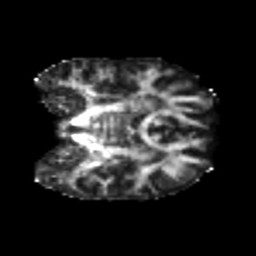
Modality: FA
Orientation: coronal
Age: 23
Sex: female
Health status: healthy
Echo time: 0.074 s